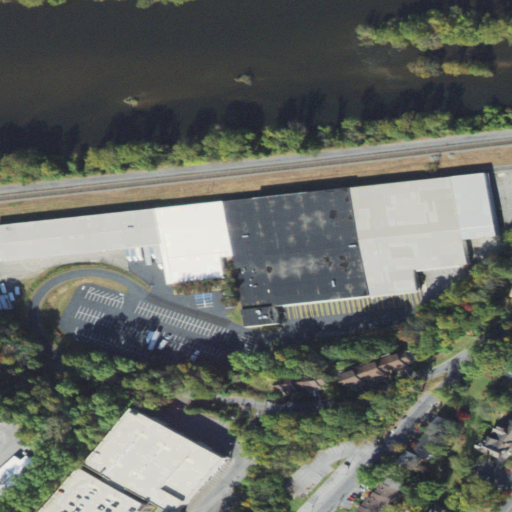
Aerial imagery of island in Pennsylvania named Calypso Island containing high intensity development, open water, medium intensity development, low intensity development, open development, woody wetlands, and grassland